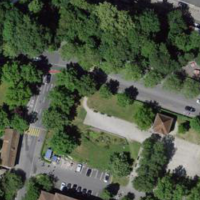
EUNIS habitat code: 55
Species observed at this site:
Castanea sativa